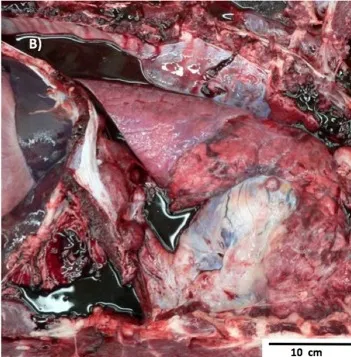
Gross Pathology images of two separate ART16/ART16 pigs (BMT1, BMT2) diagnosed with T cell lymphoma. Similar. Tan cranial mediastinal mass of thymic origin from BMT2.
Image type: medical_photograph (other_medical_photograph)